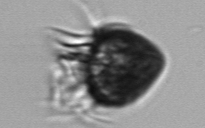
Label: Strombidium_morphotype2